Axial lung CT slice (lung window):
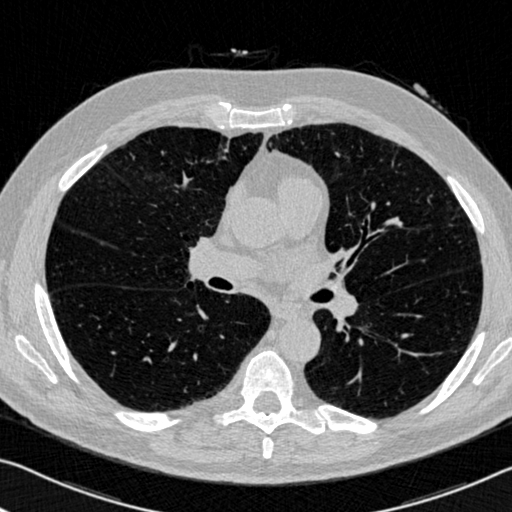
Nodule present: no